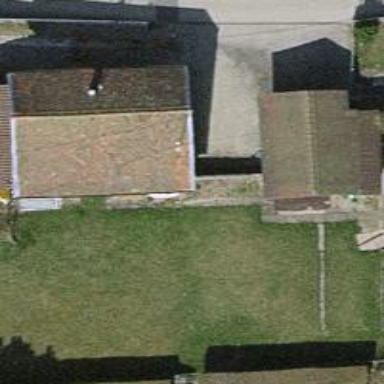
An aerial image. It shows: Shed.